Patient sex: F
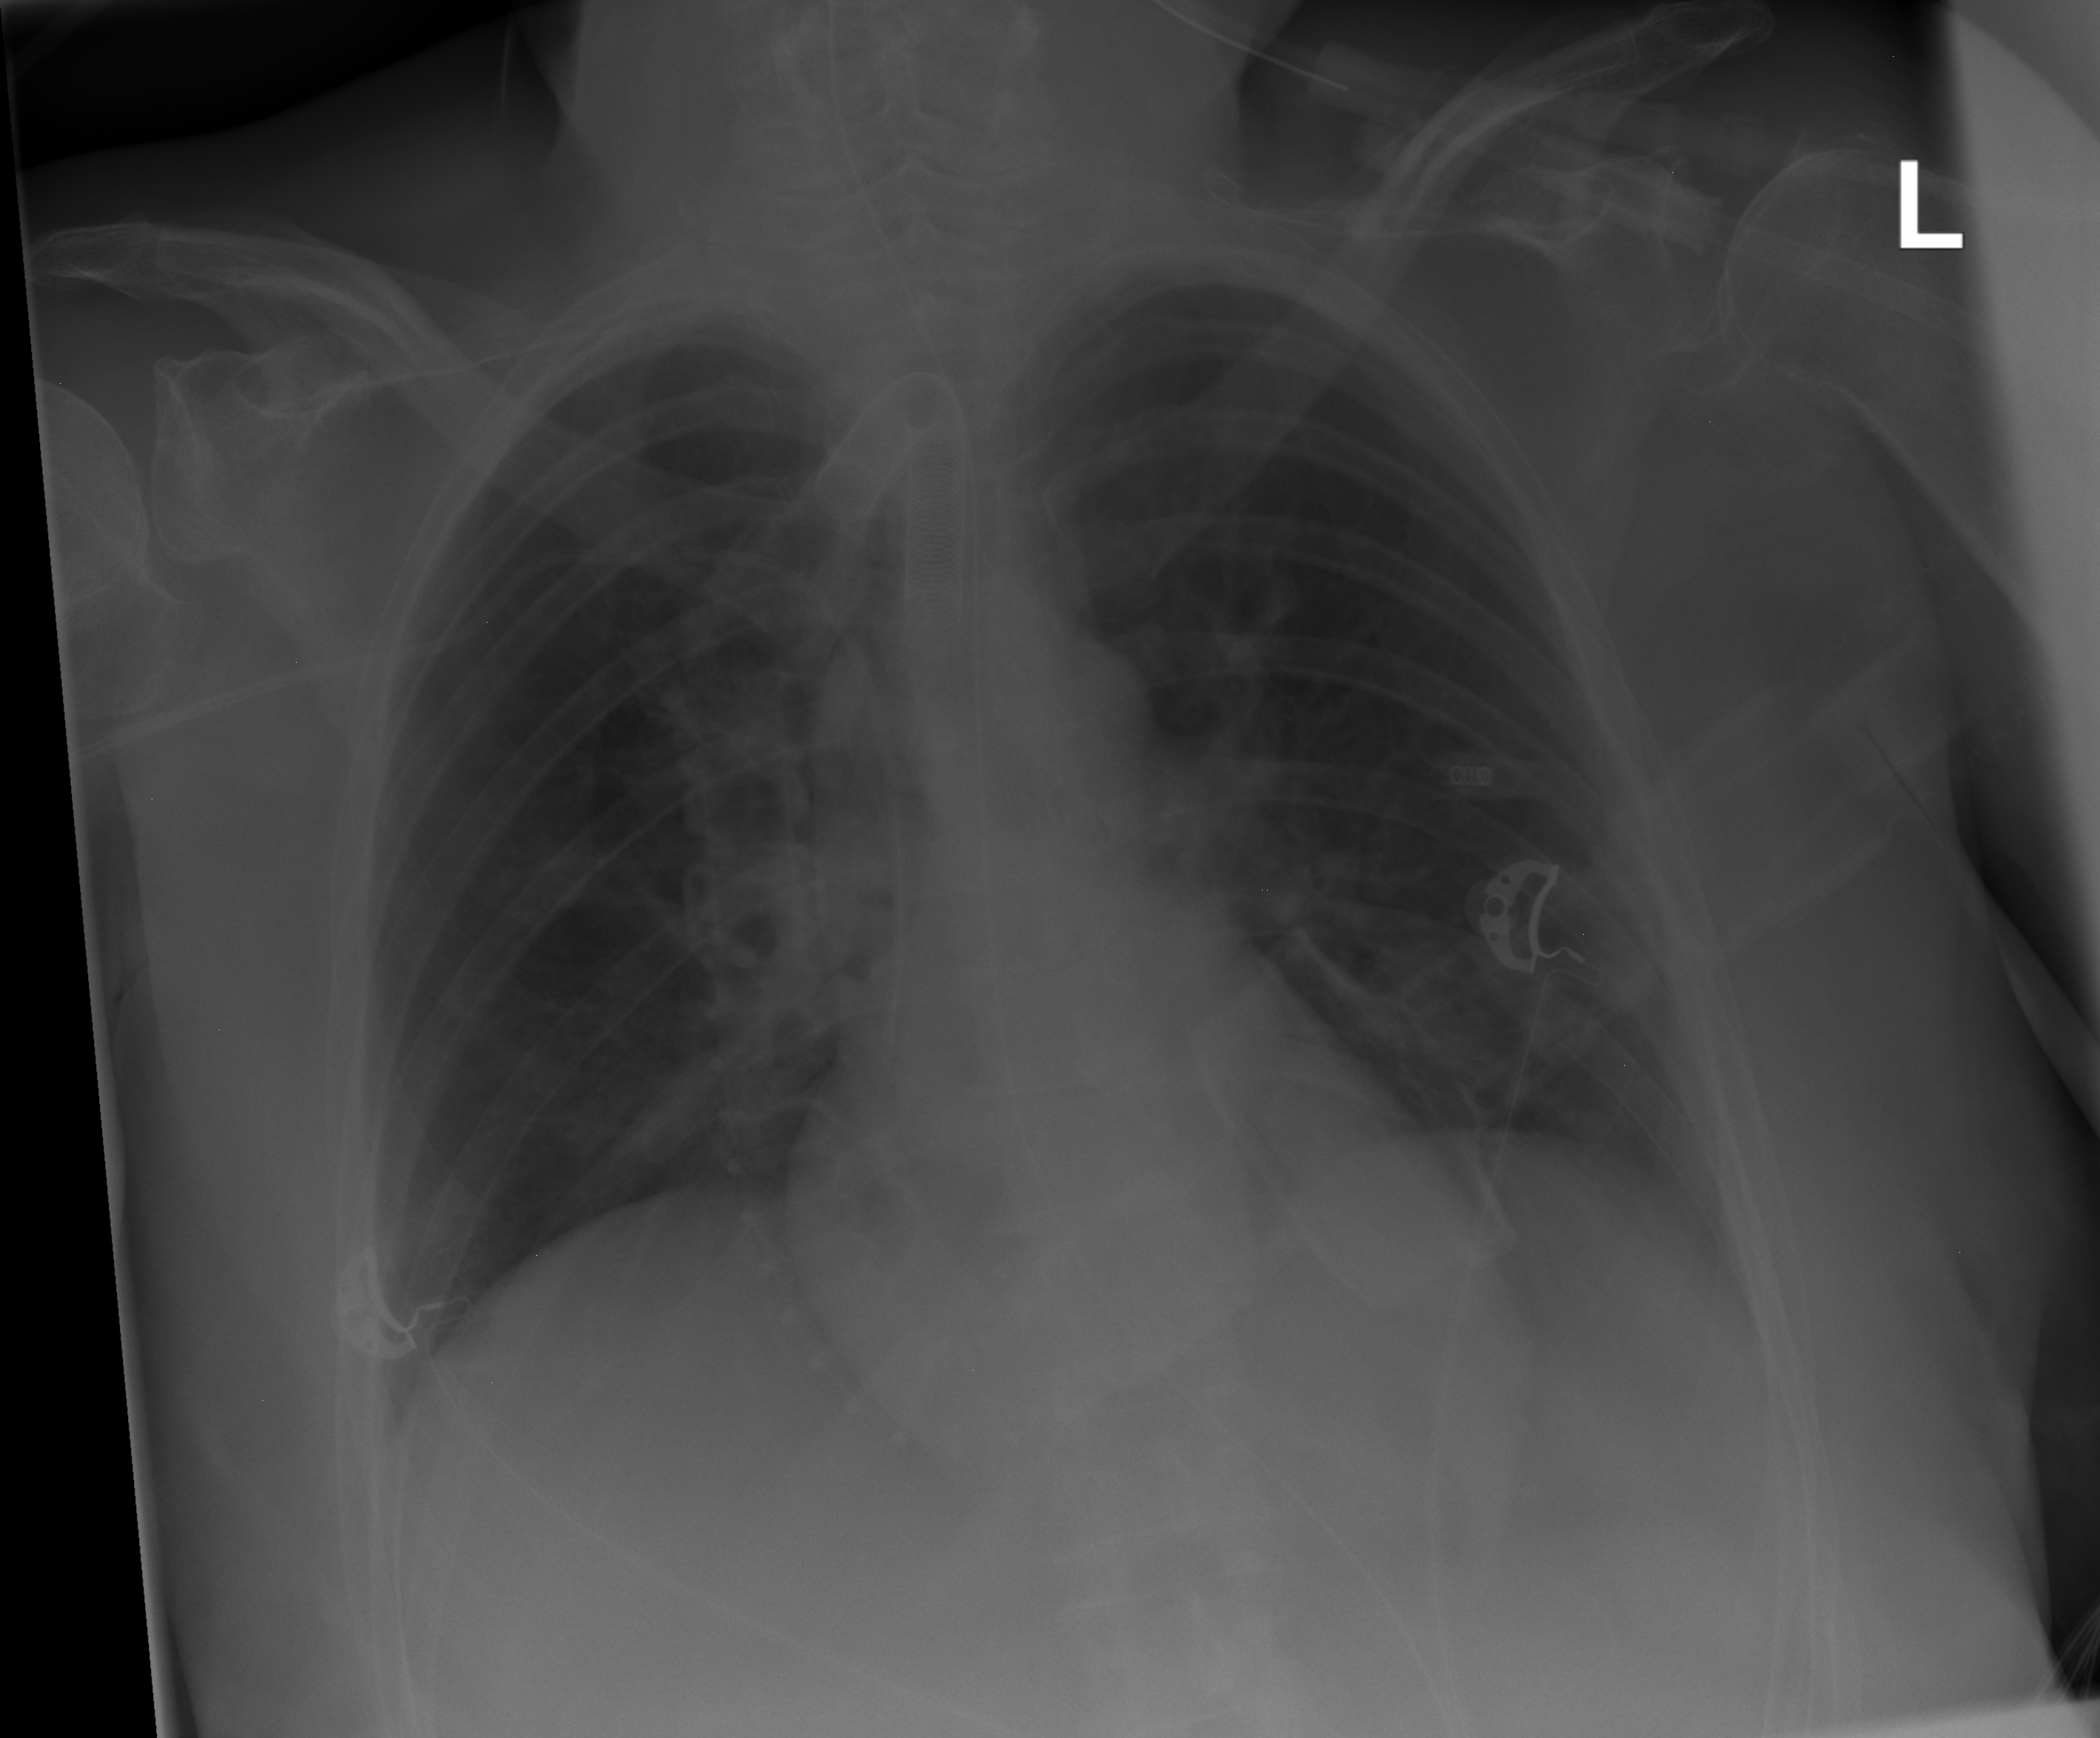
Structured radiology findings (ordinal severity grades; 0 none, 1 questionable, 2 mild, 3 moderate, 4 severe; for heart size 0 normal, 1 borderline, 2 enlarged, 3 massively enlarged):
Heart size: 0
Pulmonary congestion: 0
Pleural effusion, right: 0
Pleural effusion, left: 0
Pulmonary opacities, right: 0
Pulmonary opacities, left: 2
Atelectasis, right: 0
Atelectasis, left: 0